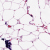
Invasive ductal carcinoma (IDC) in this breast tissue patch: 0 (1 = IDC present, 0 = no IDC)